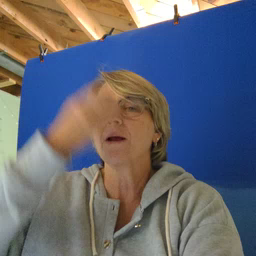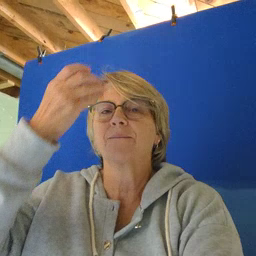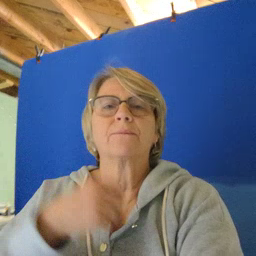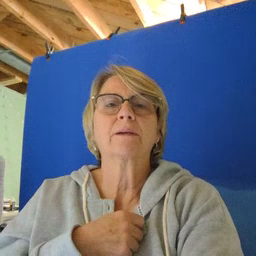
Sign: giraffe